Field crop: maize
Growth stage: 1
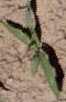
Species: maize